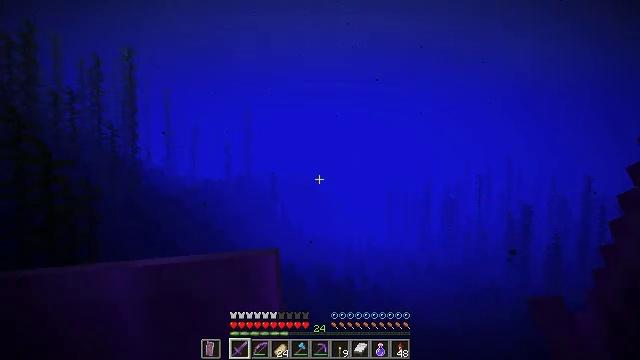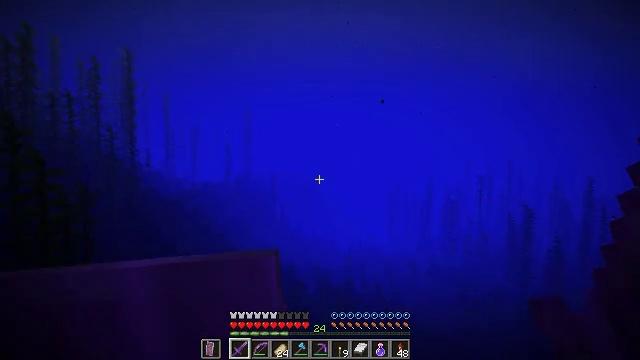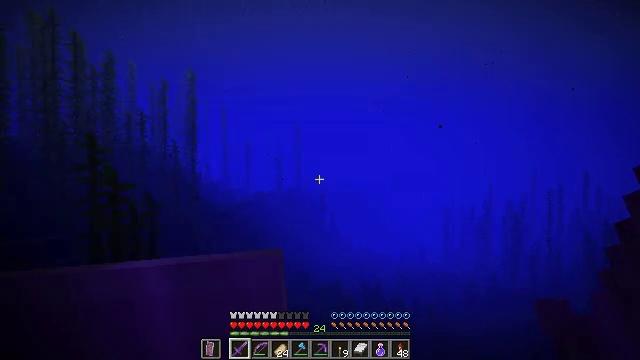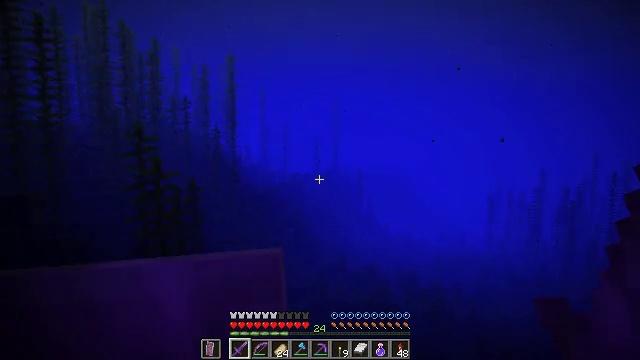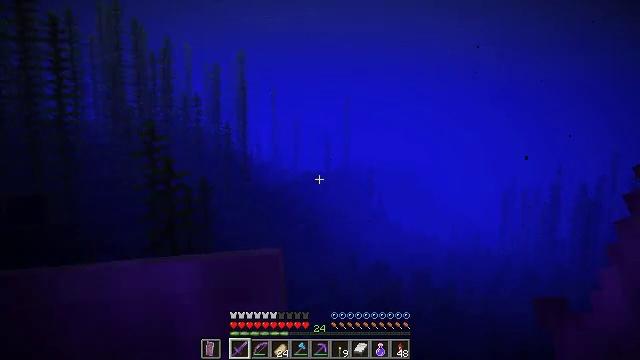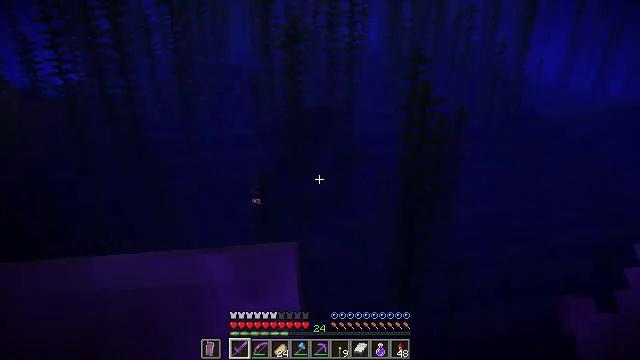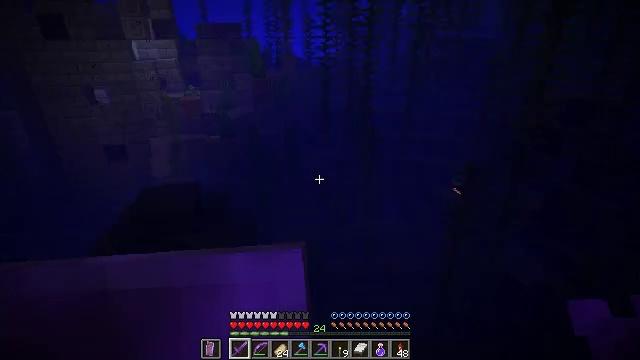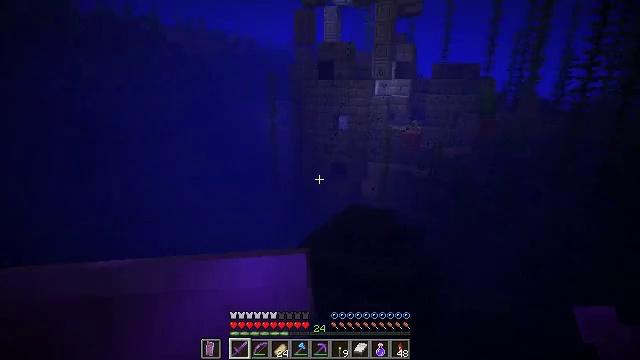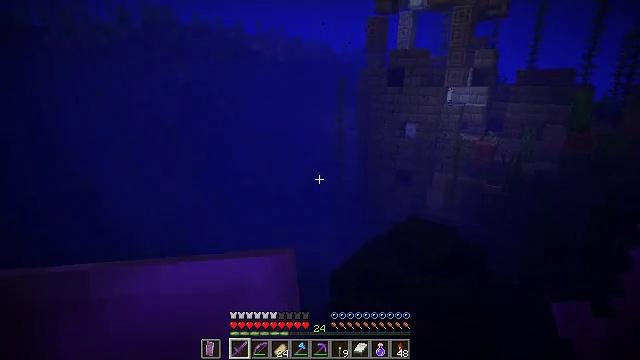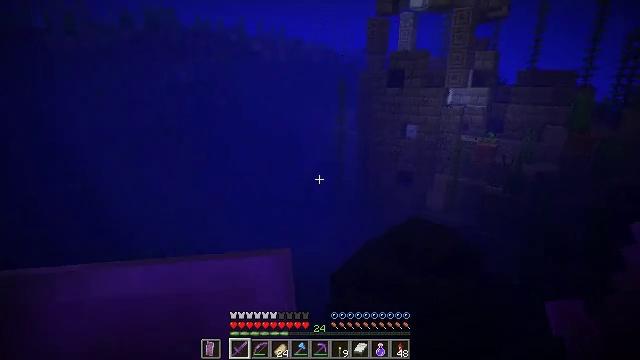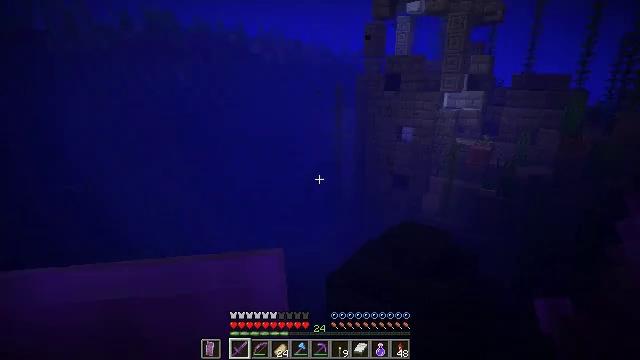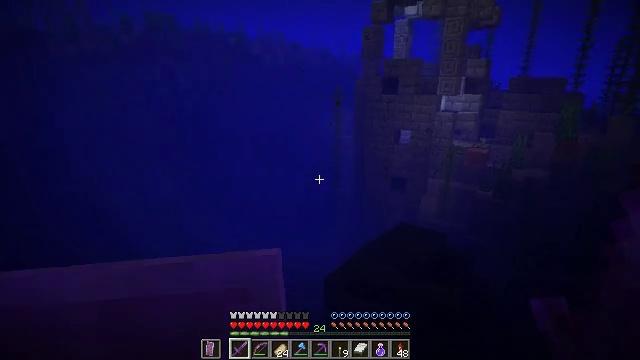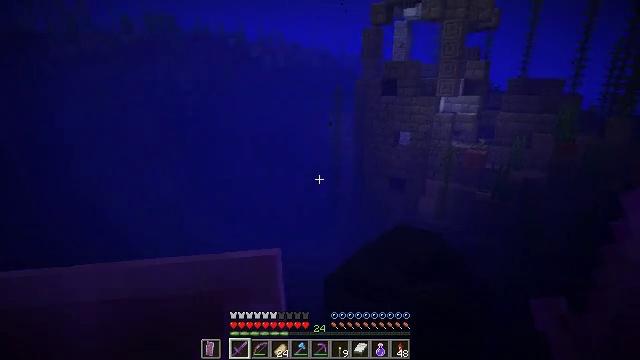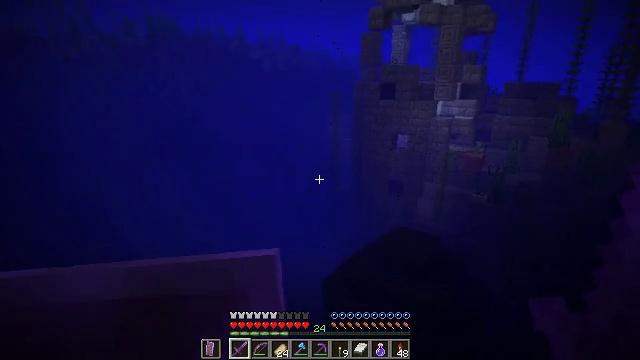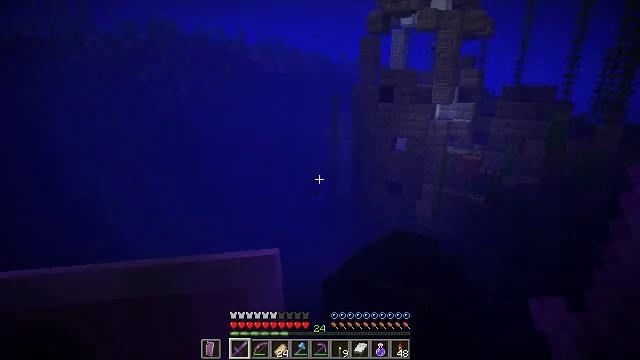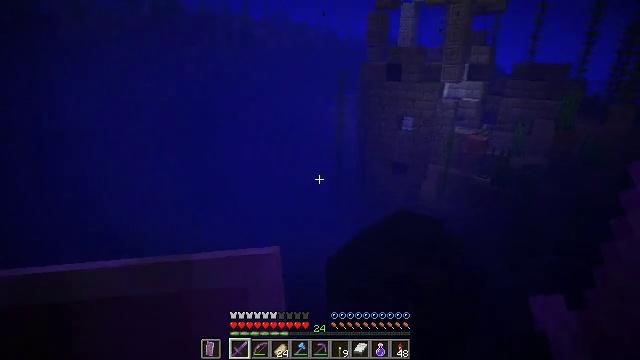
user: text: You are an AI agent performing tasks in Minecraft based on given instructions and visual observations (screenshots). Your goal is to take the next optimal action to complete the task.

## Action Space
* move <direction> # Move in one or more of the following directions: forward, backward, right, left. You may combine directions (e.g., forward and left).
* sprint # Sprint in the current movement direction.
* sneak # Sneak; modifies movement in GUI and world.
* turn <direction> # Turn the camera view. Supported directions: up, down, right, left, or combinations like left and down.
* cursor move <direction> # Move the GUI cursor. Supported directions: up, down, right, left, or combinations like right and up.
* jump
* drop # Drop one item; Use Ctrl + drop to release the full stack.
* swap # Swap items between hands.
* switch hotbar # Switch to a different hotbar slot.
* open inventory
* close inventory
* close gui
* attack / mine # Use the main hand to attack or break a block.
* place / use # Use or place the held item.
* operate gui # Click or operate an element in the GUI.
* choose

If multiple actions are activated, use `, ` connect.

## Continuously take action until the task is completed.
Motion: motion action
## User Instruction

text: Drop stone brick stairs.
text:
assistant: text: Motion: move forward, jump
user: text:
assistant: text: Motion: move forward, turn left and up, jump
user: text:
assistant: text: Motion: move forward, turn left and down, jump
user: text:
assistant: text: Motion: move forward, turn left, jump
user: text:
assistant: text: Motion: move forward and move right, turn left and down, jump
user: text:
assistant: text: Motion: move right, turn left and down, jump
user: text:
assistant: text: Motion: move right, turn left and up, jump
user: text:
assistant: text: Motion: move back and move right, turn left, jump
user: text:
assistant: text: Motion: move back and move right, jump
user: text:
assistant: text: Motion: move back, jump
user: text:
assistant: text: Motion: move back, jump
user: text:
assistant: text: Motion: move back, jump
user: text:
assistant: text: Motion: move back, jump
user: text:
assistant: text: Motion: move back, jump
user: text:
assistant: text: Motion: move back, turn left and down, jump
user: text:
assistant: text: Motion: move back, turn down, jump
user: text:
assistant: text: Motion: move back, turn right and down, jump
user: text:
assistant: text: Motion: move back, turn right, jump
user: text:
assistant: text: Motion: move back, turn right and down, jump
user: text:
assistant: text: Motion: move back, turn right, jump
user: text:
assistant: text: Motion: move back, jump
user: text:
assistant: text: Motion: move back, jump
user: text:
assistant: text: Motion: move back, jump
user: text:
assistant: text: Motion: move back, jump
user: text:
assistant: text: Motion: move back, jump
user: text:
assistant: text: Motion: move back, jump
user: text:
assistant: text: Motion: move back, jump
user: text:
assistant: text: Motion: move back, jump
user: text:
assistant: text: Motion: move back, jump
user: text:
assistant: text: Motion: move back, jump